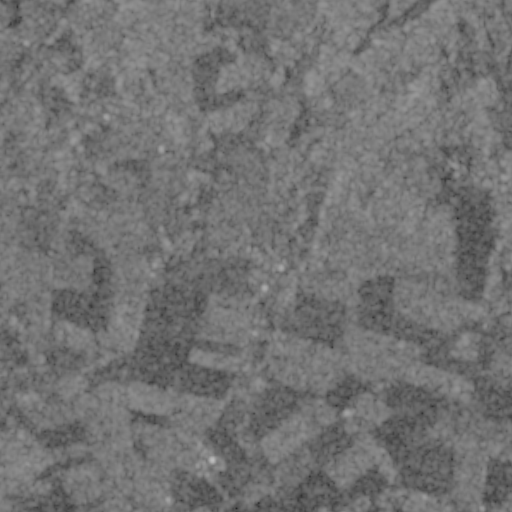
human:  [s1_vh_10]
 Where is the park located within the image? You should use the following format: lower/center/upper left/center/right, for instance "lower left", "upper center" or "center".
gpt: The park is located in the upper left of the image.
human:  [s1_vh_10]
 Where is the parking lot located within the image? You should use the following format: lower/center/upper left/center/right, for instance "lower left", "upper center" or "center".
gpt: The parking lot is located in the upper left of the image.
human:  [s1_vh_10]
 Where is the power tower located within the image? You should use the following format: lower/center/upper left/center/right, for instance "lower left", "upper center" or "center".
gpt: The power tower is located in the lower of the image.
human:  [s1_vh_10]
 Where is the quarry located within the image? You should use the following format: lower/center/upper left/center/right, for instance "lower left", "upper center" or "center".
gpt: The quarry is located in the upper right of the image.
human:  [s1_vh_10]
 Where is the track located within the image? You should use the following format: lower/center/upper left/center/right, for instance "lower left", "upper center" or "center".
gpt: The track is located in the upper left of the image.
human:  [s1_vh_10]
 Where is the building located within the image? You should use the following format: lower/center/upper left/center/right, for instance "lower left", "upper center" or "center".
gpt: There is no building in the image.

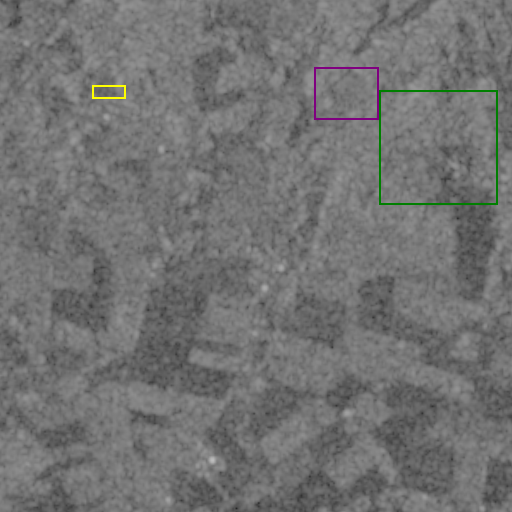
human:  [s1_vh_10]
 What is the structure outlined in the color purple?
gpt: The structure outlined in purple is a crop field.
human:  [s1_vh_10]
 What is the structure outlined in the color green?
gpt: The structure outlined in green is a quarry.
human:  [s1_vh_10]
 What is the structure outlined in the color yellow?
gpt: The structure outlined in yellow is a track.
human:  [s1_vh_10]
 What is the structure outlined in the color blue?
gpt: There is no blue outline.